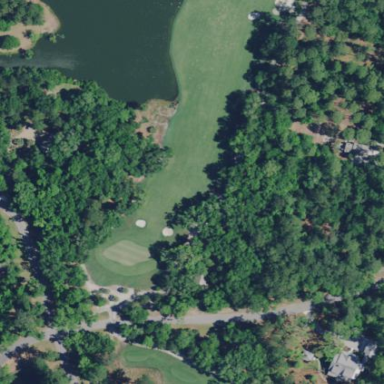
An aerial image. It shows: Area with grass used as rough in golf course.